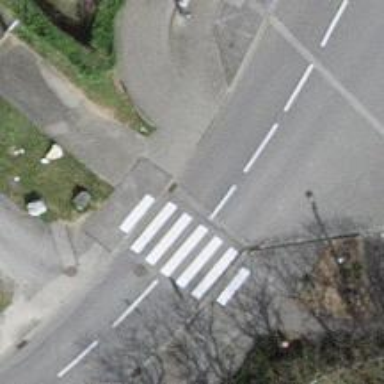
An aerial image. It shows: Marked crossing on the road.